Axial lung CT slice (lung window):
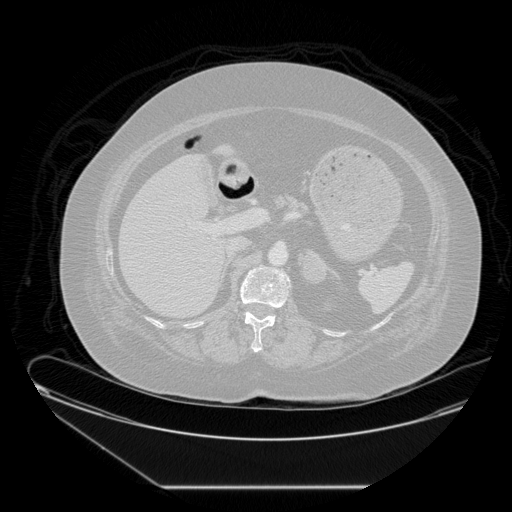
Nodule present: no